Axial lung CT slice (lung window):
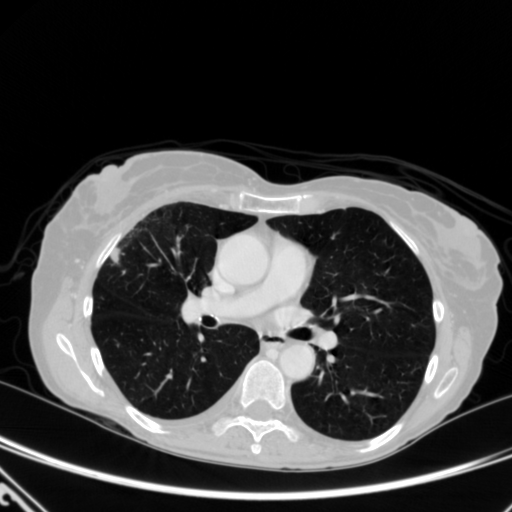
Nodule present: yes
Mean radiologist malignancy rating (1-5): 4